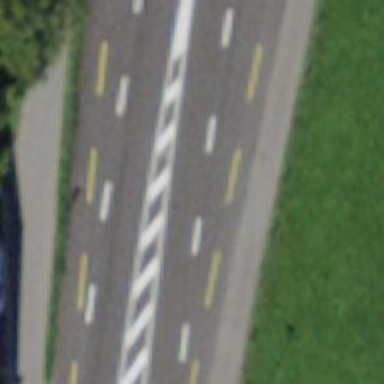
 equipped with cycle lane on both sides."